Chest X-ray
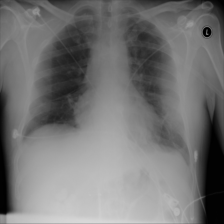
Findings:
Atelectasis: positive
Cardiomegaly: negative
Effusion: negative
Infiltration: positive
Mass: negative
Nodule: negative
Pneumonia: negative
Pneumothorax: negative
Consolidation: negative
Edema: negative
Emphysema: negative
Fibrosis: negative
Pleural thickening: negative
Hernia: negative